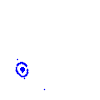
Particle: pion